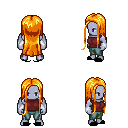
a pixel art fantasy rpg character, male body template, dark elf, purple skin, maroon sleeveless shirt, teal pants, light blonde extra-long hairstyle, white cloth bracers, black slippers, four views (front, back, left, right), 2x2 character sprite sheet, small pixel art, hard edges, no anti-aliasing